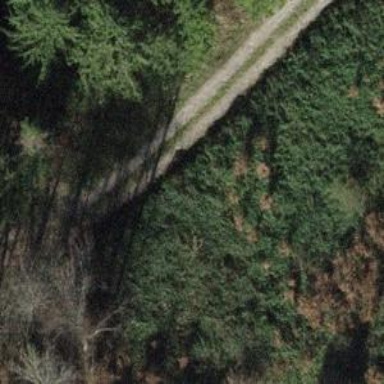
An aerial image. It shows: Unpaved track with grade2 tracktype.